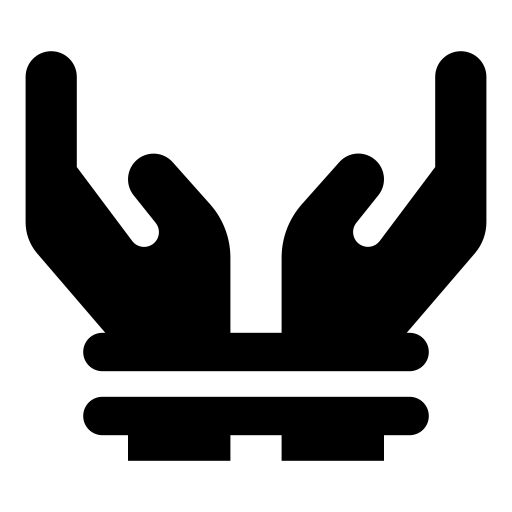
Tags: icon, FontAwesome, fa-icon, solid, hands, bound